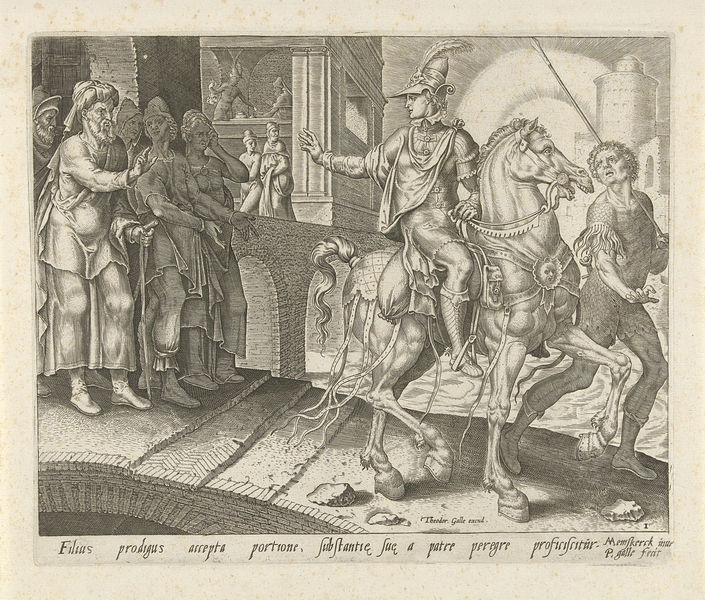
Titel: De verloren zoon neemt afscheid van zijn vader
Künstler: Philips Galle
Standort: Amsterdam
Institution: Rijksmuseum
Schlagwörter: feder, weiß, frauen, menschen, hut, männer, schwarz, zeichnung, stein, brücke, sonne, vater, locken, pferd, reiter, turm, federhut, huf, zügel, schrift, lanze, stufen, burg, abschied, druck, stich, text, stiefel, ritter, drohung, kupferstich, turban, sohn, knappe, schwarzen weiss